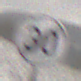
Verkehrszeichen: EndeGeschwindigkeit30
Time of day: Midday
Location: Outdoor (Nature)
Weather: Overcast
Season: Winter
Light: Natural